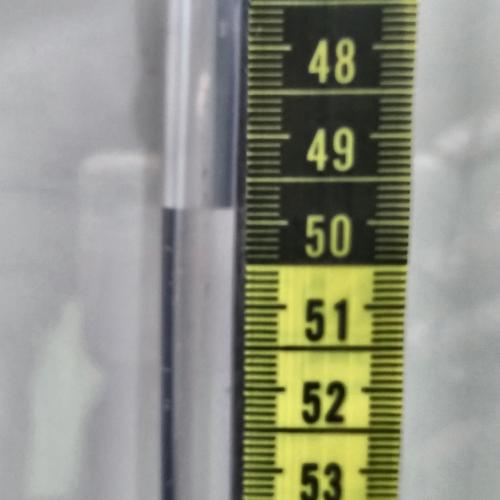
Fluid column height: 49.8 cm